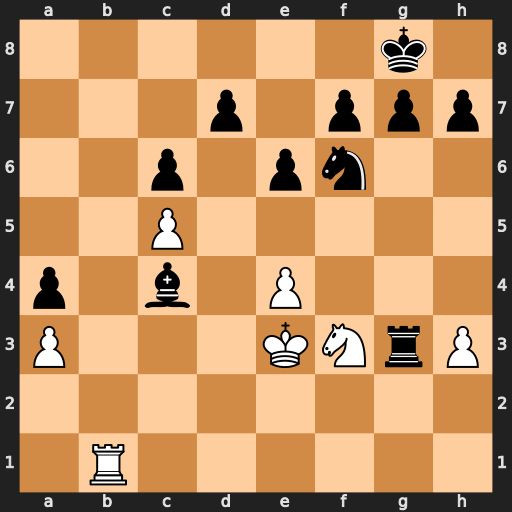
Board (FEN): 6k1/3p1ppp/2p1pn2/2P5/p1b1P3/P3KNrP/8/1R6
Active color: w
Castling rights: -
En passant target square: -
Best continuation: Rb8+ Ne8 Rxe8#